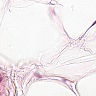
Metastatic tissue present: no